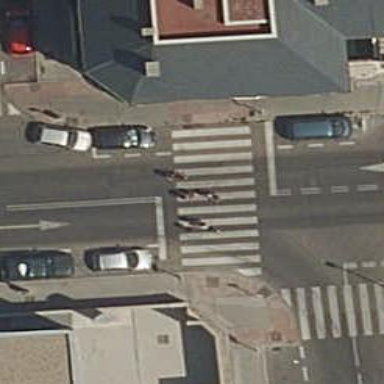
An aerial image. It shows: Footway with asphalt surface and zebra crossing.